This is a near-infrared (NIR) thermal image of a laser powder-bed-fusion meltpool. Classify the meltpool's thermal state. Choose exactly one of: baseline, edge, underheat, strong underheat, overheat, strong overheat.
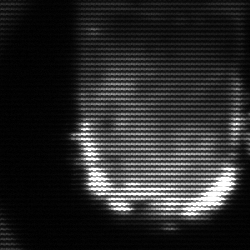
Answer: baseline